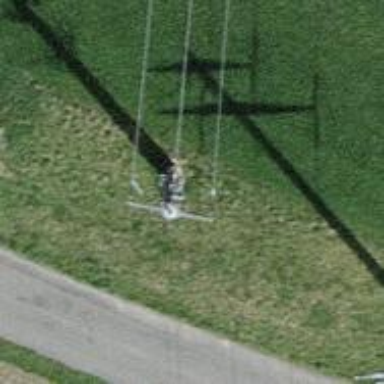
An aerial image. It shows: Power pole.